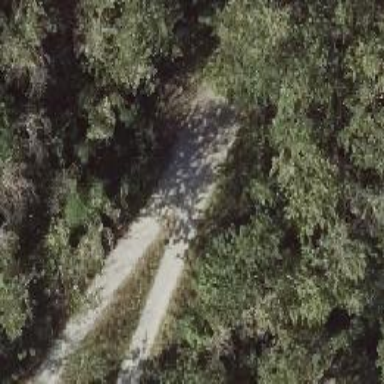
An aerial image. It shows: Gravel footway.